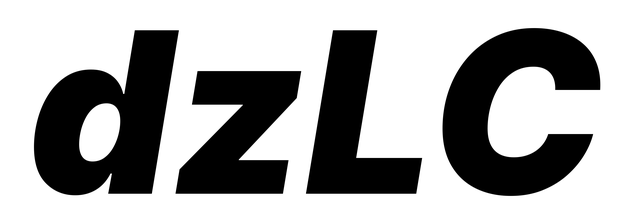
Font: Inter-Italic_Black_Italic